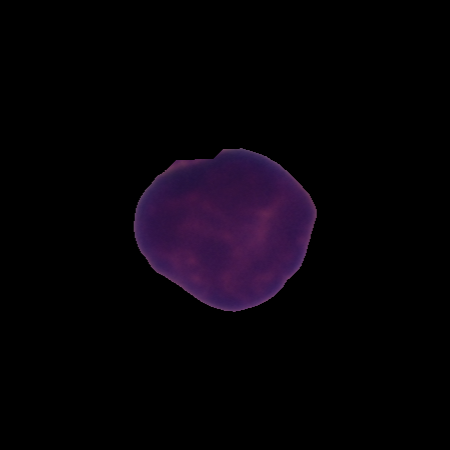
Label: healthy